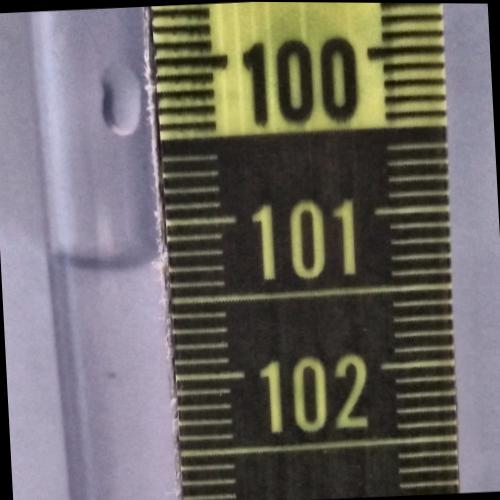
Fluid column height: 101.2 cm